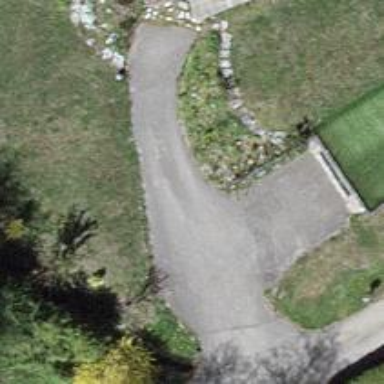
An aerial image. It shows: Alleyway designated as service road.